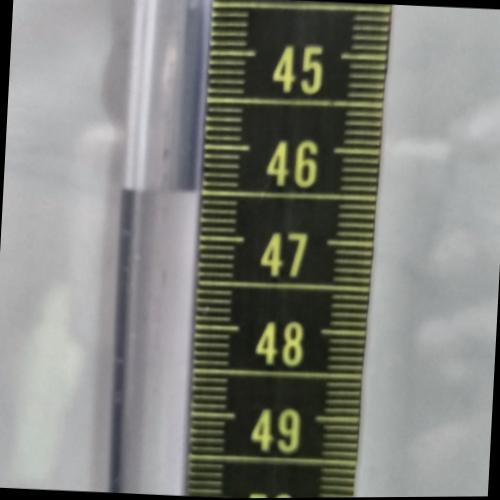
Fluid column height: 46.5 cm